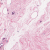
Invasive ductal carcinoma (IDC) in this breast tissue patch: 0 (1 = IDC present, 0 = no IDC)